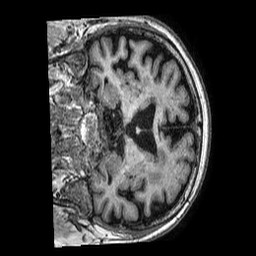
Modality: T1w
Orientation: coronal
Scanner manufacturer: philips
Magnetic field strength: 3 T
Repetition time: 0.006599 s
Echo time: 0.002969 s